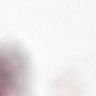
Metastatic tissue present: no